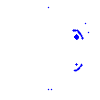
Particle: electron